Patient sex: M
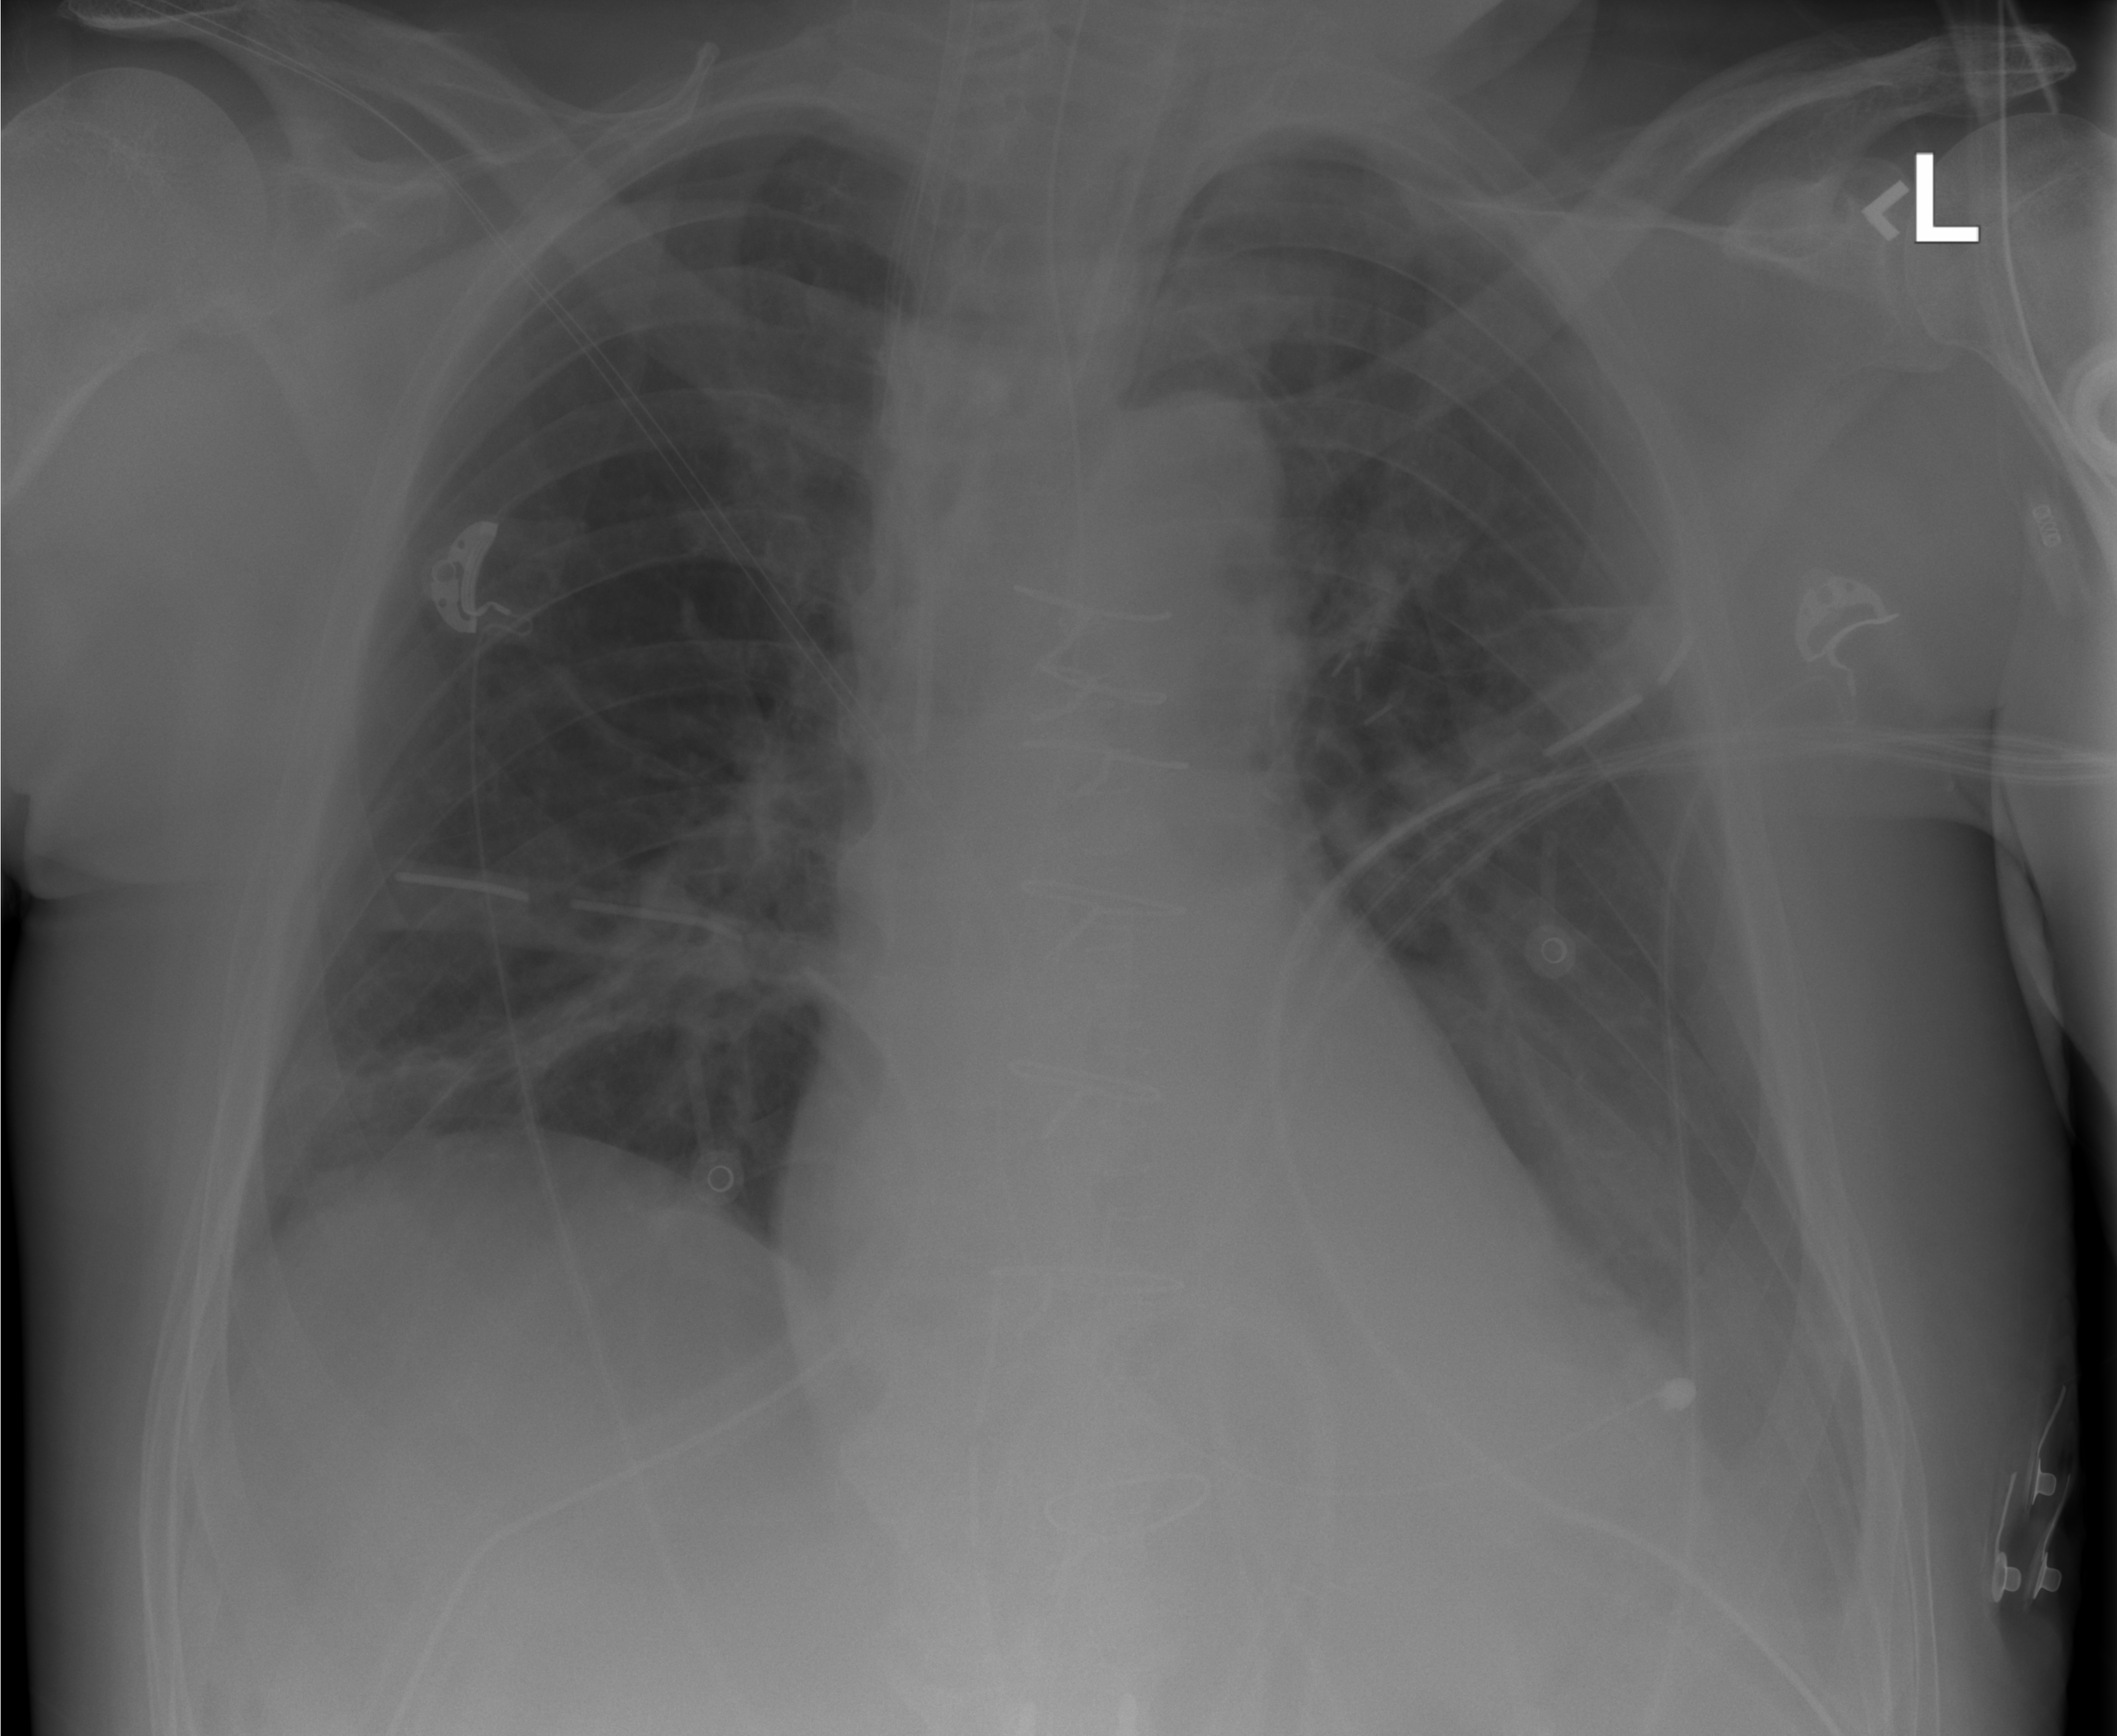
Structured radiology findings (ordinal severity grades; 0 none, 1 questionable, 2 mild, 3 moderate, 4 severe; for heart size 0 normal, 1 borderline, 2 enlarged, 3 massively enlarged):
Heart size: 0
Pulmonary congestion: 0
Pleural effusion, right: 0
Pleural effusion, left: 0
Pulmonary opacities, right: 0
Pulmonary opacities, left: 0
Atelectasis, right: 2
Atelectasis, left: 2